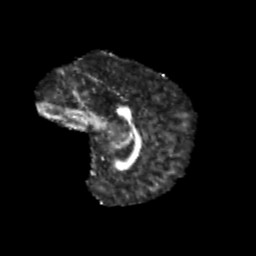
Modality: FA
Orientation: sagittal
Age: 11
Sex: male
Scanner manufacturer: siemens
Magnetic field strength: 3 T
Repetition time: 3.8 s
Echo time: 0.07 s